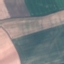
Land use / land cover: AnnualCrop